Question: I am working on this code challenge:
>
## Delete a Node in Linked list given access to only that Node
A linked list is a collection of nodes. Where each node contains some data address of the next node, if it is the last node then it contains the data only. This way we can access all the nodes if we have the address of first node.Now the task is that given a pointer to some node in a linked list, delete it if it is not the last node of the list.Complete the function 'deleteNodeK()' which takes the address of the node of a linked list as a parameter and delete this node from the list. (If given node is last node of list then do nothing.)
I'm trying to delete the node by copying the 'node.next' data into the current node data and then changing the pointer of current node to 'node.next.next'.
'''
def deleteKNode(node):
if node.next == None:
return
else:
node.data = node.next.data
node.next = node.next.next
'''
But it's giving me the following error:
> 'if node.next == None:'
AttributeError: 'NoneType' object has no attribute 'next'

My complete code snippet below:
'''
class Node:
def __init__(self, data):
self.data = data
self.next = None
def printList(node):
while (node != None):
print(node.data, end=' ');
node = node.next;
def insertEnd(head, data):
new_node = Node(data)
if head is None:
head = new_node
return head;
last = head
while (last.next):
last = last.next
last.next = new_node
return head
def deleteKNode(node):
if node.next == None:
return
else:
node.data = node.next.data
node.next = node.next.next
# Don't edit this function
def main():
t = int(input().strip());
for i in range(t):
head = None;
n = int(input().strip());
k = 0;
if(n!=0):
inp = input().strip().split();
for j in inp:
head = insertEnd(head,int(j.strip()));
k = int(input().strip());
node = head;
if(k>0):
while(k>0):
node = node.next;
k = k-1;
deleteKNode(node);
printList(head);
print();
if __name__ == "__main__":
main();
'''
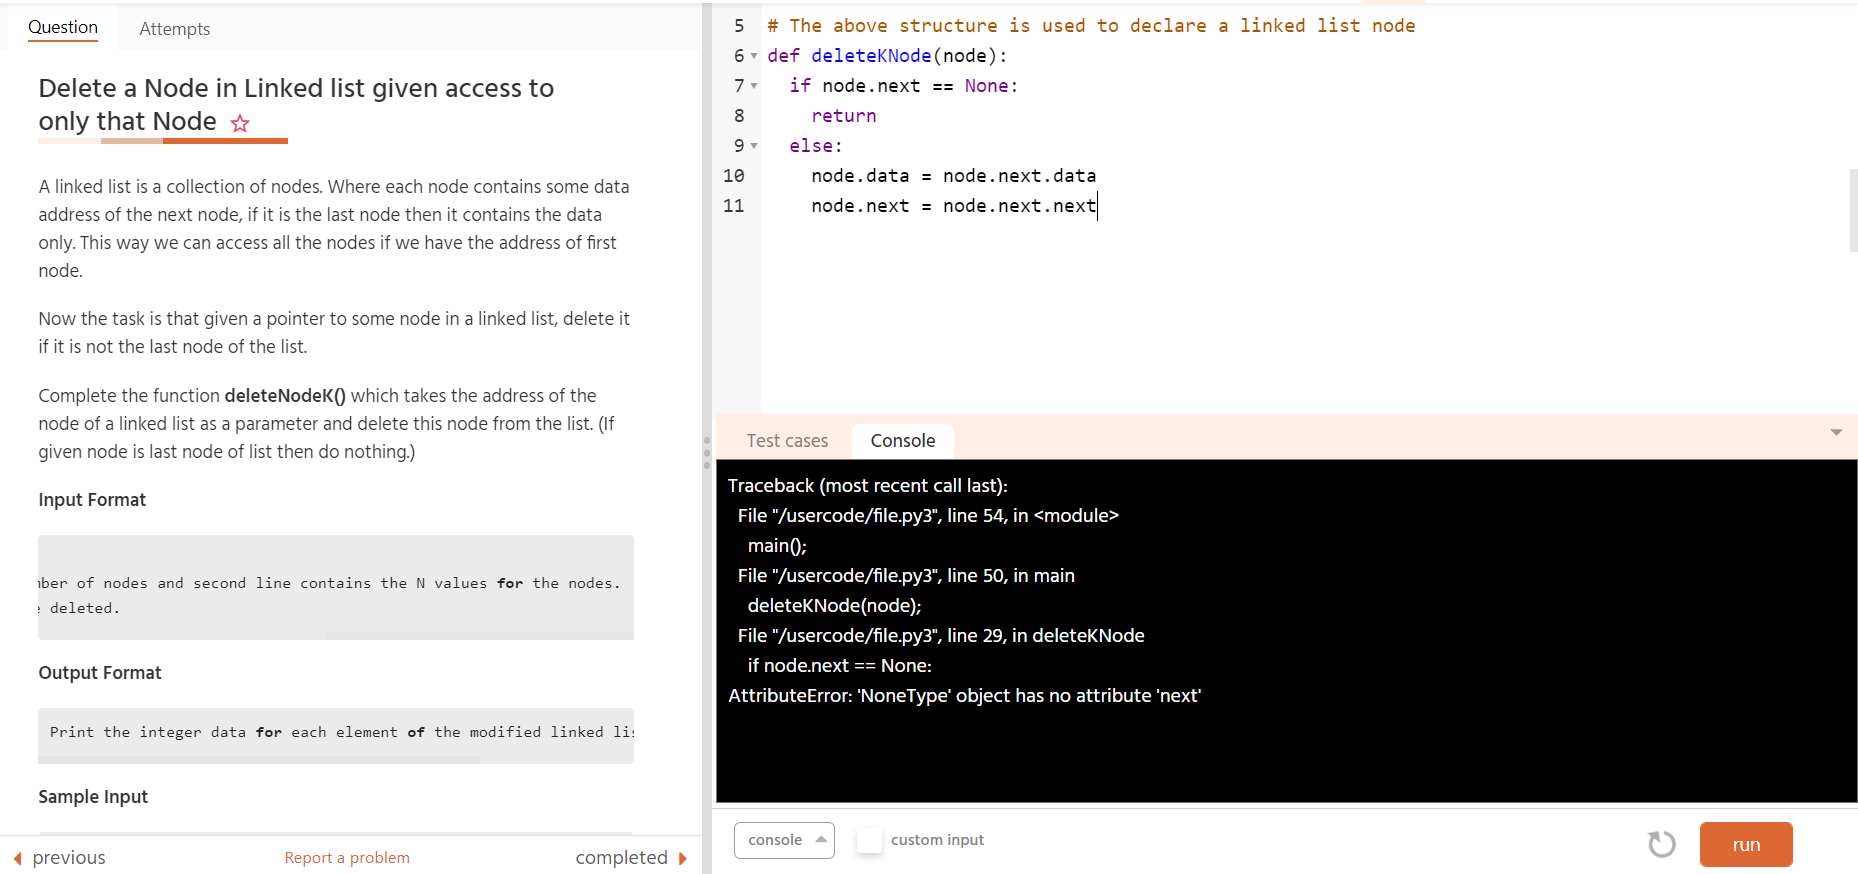
Answer: The error message indicates that 'deleteKNode' is called with a 'None' argument. Since your main code cannot be changed (according to the code comments there), we must assume that 'deleteNode' could really be called with 'None'.
So change your 'if' condition as follows:
'''
def deleteKNode(node):
if node is None or node.next is None:
return
else:
node.data = node.next.data
node.next = node.next.next
'''
Be aware (as explained also in the code challenge) that when 'node' is the last node of the list, this function does not delete that node -- nor could it.